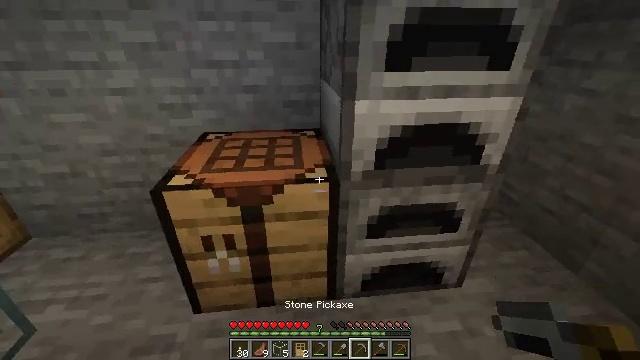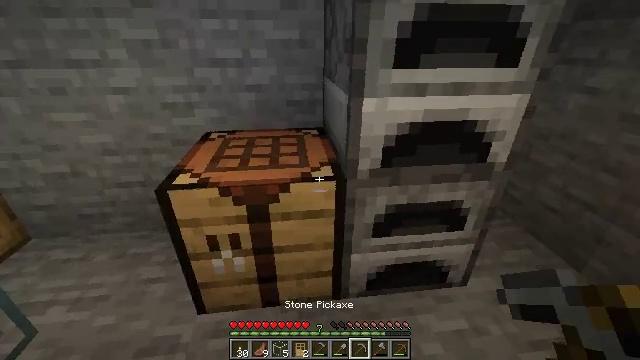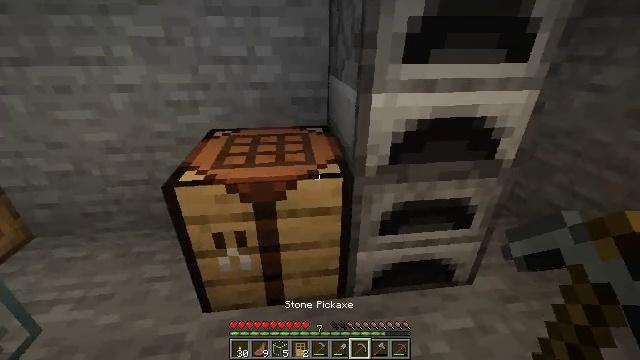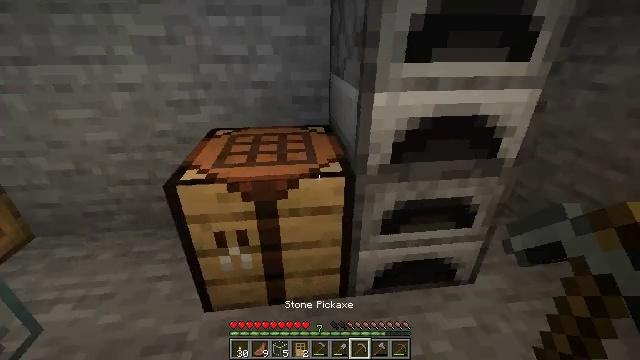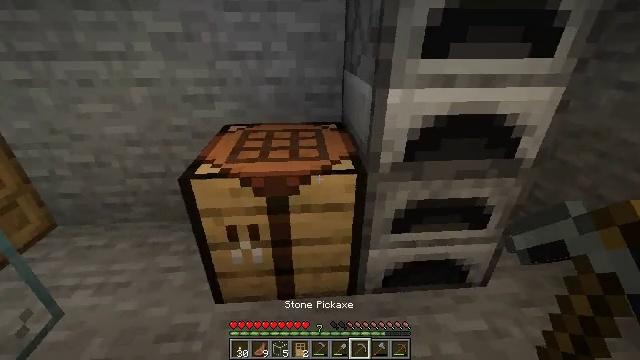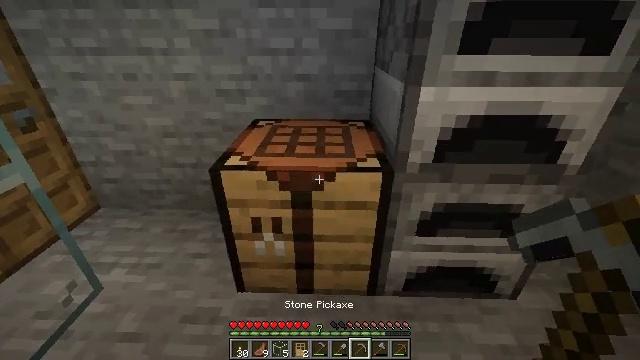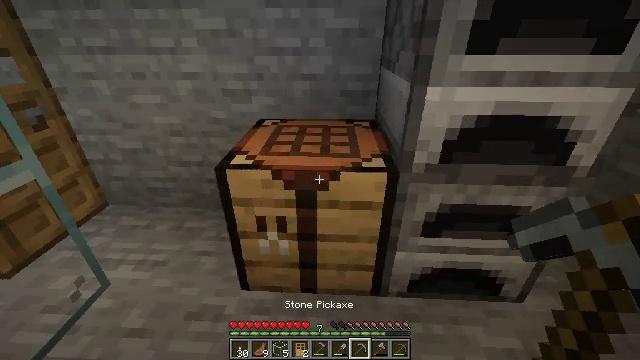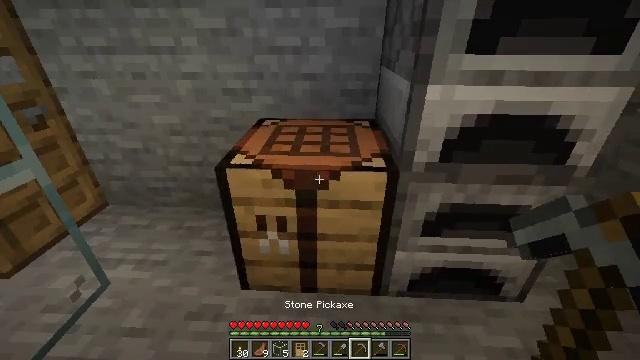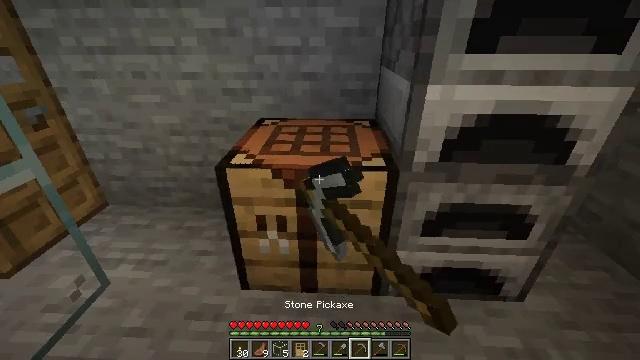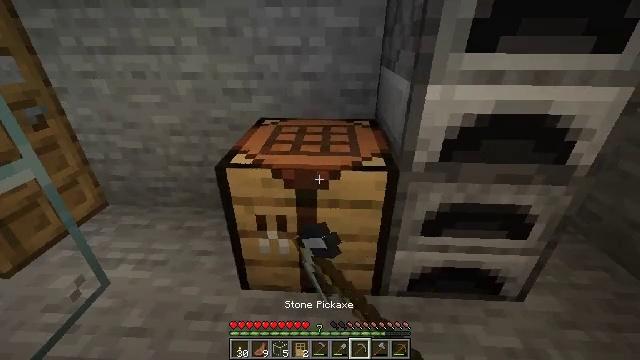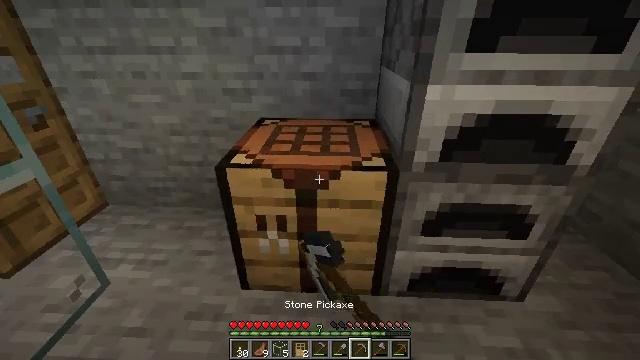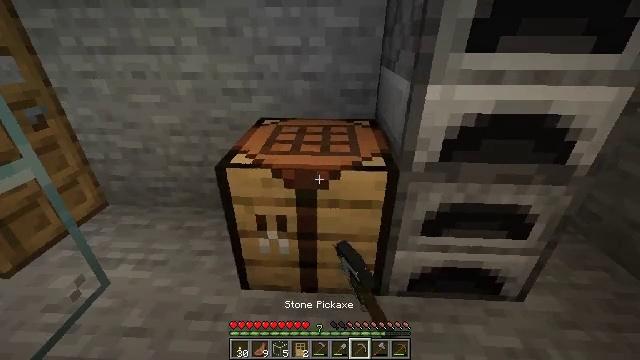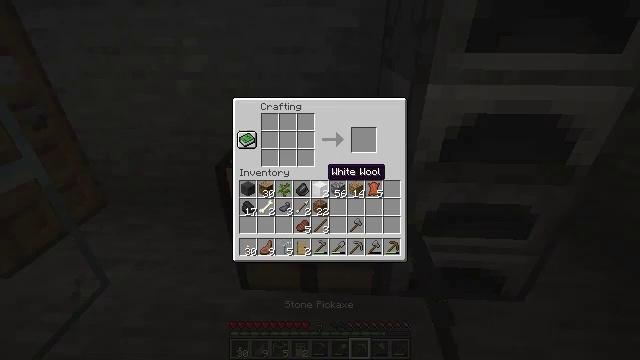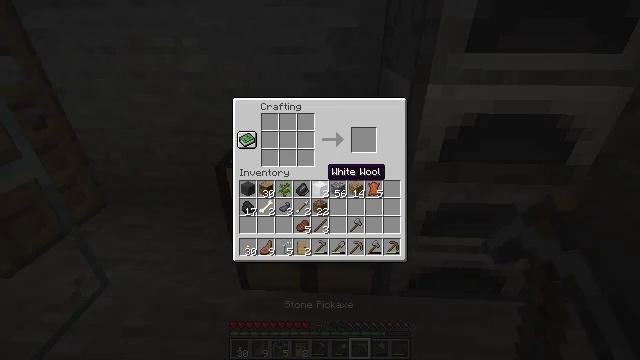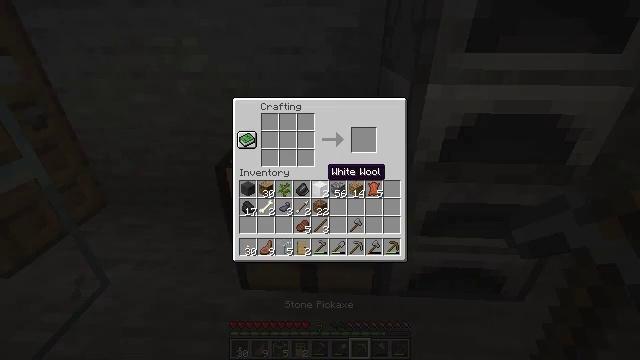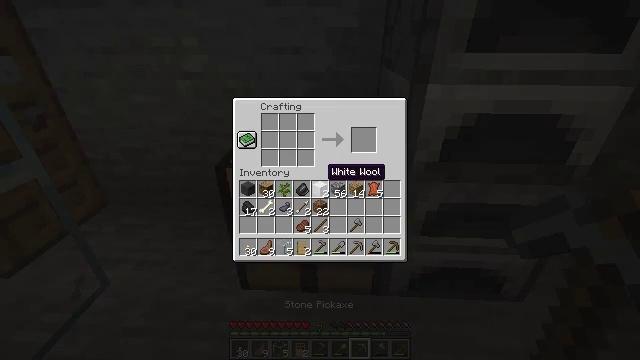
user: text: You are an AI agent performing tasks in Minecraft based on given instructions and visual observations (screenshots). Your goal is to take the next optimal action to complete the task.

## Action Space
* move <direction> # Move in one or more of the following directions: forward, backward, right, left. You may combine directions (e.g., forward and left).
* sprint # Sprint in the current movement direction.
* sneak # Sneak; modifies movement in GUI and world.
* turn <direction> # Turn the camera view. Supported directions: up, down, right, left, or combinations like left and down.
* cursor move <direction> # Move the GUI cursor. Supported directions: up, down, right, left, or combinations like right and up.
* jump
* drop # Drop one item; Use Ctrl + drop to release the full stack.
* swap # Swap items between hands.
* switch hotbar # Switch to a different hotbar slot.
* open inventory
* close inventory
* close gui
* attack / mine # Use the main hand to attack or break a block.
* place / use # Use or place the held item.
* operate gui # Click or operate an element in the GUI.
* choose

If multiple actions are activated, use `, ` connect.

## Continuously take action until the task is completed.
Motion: motion action
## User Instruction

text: Use your crafting table to make a white carpet.
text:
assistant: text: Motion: no_op
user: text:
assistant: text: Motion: no_op
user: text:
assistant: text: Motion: no_op
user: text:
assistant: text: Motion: turn left
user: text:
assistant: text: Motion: turn left
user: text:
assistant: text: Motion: turn left
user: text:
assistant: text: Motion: use / place
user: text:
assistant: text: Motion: use / place
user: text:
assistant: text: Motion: no_op
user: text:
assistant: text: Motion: no_op
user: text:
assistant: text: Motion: no_op
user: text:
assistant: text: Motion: open gui
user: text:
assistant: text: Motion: no_op
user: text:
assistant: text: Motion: no_op
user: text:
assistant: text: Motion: no_op
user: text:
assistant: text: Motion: no_op
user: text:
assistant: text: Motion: no_op
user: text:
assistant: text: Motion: no_op
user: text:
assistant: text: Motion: no_op
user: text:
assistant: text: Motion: no_op
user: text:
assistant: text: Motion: no_op
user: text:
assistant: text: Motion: no_op
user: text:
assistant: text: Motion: no_op
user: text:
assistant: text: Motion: no_op
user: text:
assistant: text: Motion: no_op
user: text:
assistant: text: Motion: no_op
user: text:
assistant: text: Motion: no_op
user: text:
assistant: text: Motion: cursor move right
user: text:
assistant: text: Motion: no_op
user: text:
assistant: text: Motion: no_op